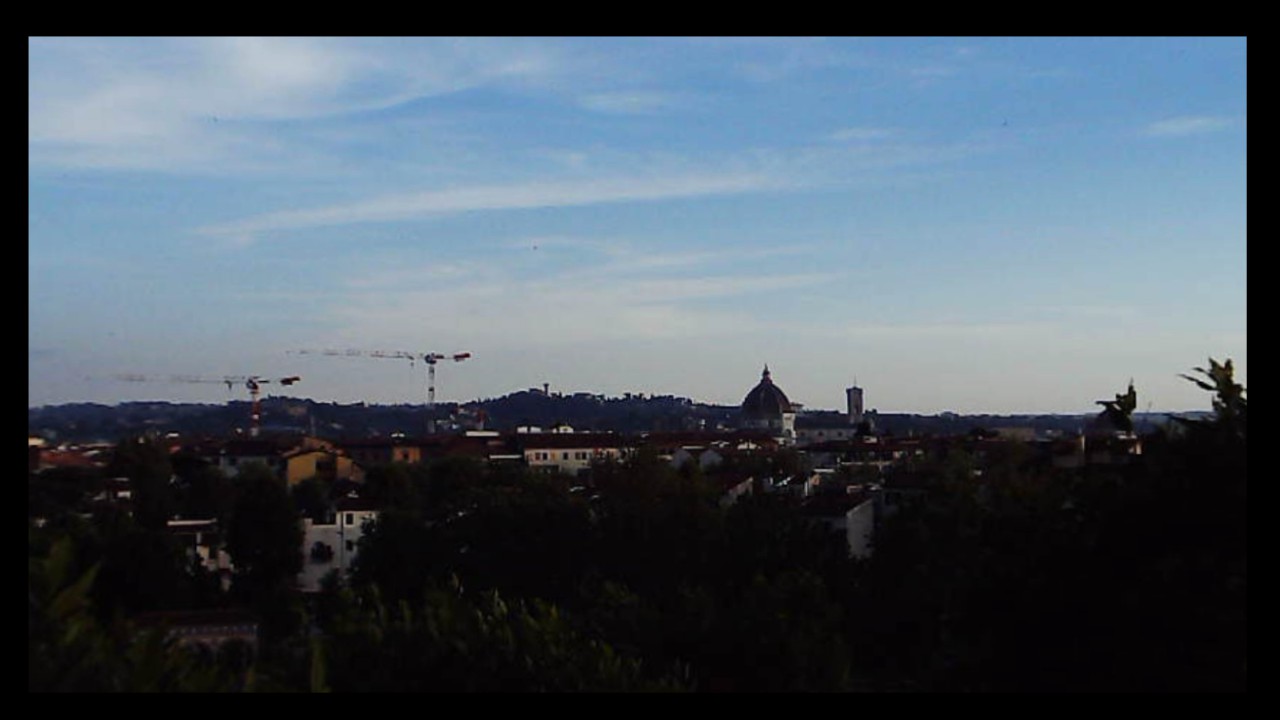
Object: Betafpv air75